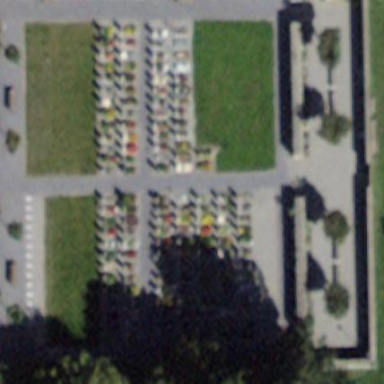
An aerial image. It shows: Cemetery.